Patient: sex M, age 57
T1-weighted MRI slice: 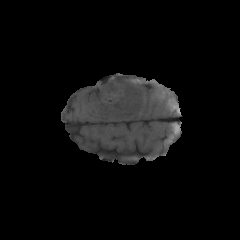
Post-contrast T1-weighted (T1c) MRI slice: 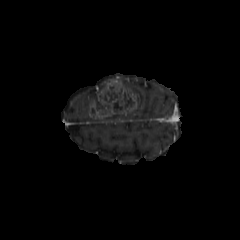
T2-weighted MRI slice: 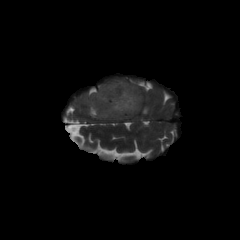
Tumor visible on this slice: yes
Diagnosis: Glioblastoma, IDH-wildtype
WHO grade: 4